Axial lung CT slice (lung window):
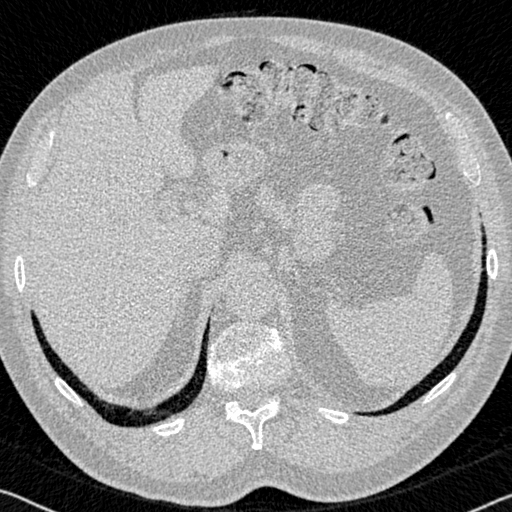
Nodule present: no